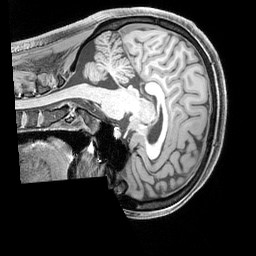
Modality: T1w
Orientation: sagittal
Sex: female
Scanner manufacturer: siemens
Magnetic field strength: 3 T
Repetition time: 2.3 s
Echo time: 0.00226 s